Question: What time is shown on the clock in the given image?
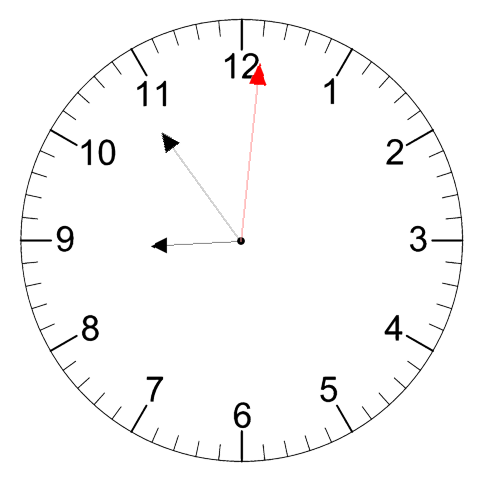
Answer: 08:54:01